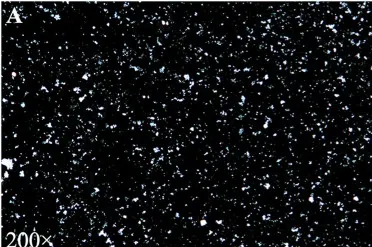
Urine sediment examination showing amorphous and colorless uric acid crystals under a polarizing microscope [ 200x.
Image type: pathology (h&e)